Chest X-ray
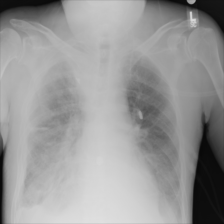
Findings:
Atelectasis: negative
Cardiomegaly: negative
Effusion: positive
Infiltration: negative
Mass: negative
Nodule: negative
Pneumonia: negative
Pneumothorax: negative
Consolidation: negative
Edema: negative
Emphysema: negative
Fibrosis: negative
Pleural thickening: negative
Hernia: negative